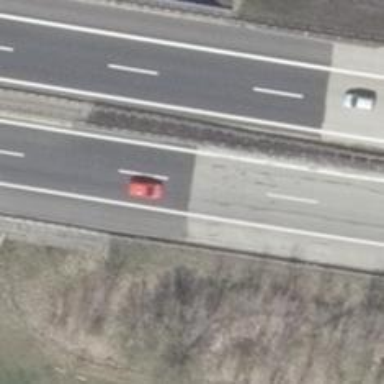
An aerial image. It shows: Asphalt bridge on motorway.